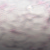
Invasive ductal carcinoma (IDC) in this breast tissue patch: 0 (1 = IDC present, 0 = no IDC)